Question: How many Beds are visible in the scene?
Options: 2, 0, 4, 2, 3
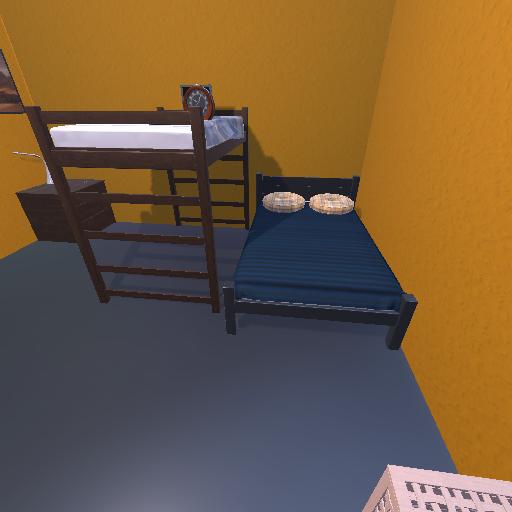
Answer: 2